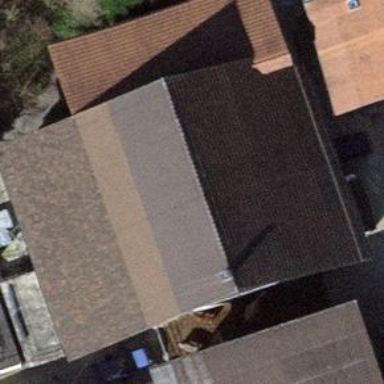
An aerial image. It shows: Farm auxiliary building with gabled roof.